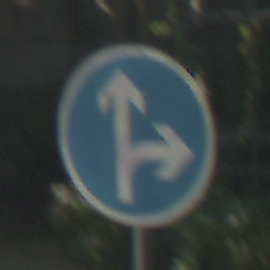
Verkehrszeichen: VorgeschriebeneFahrtrichtungGeradeausOderRechts
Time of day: Midday
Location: Outdoor (Suburban)
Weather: Clear
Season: NotSpecified
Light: Natural